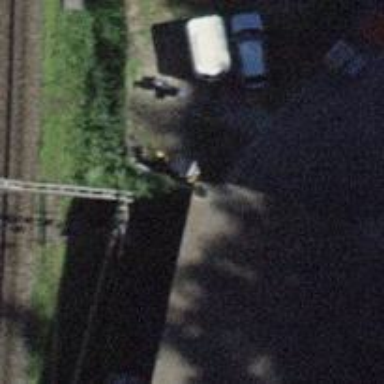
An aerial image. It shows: Railway buffer stop.